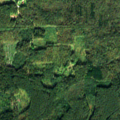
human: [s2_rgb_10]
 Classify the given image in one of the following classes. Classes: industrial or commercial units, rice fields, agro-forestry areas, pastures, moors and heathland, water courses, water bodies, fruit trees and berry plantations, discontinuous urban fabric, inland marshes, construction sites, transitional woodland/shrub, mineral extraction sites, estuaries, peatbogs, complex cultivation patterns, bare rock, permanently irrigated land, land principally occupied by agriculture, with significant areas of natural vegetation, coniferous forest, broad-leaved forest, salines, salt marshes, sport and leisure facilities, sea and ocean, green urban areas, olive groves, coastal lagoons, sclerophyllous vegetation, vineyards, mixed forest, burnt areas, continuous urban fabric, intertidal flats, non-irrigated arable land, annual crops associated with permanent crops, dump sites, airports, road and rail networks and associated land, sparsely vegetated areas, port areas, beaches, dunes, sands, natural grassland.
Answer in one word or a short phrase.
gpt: broad-leaved forest, coniferous forest, mixed forest